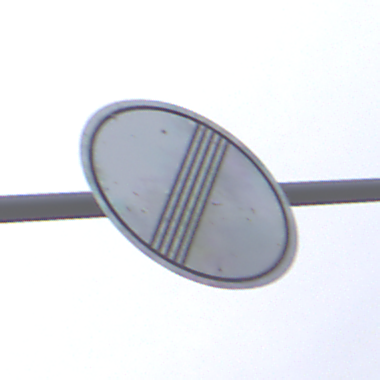
Verkehrszeichen: EndeSaemtlicherBegrenzungen
Umgebung: Outdoor, Suburban
Tageszeit: MorningAfternoon
Wetter: Overcast
Licht: Natural
Jahreszeit: NotSpecified
Kontrast: LowContrast